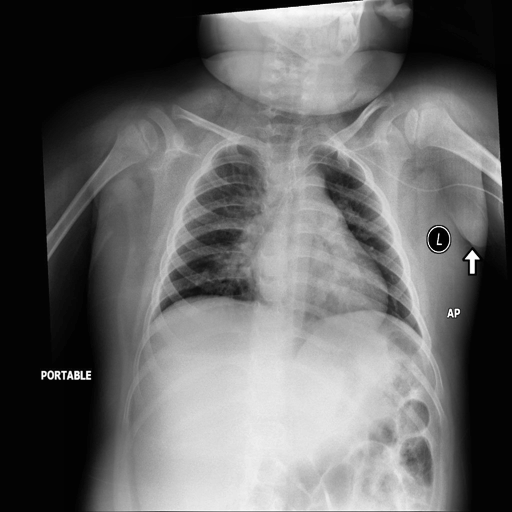
Finding: NORMAL